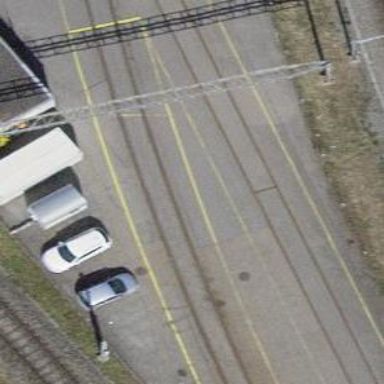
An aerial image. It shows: Single-track spur railway line.